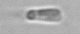
Label: Dinobryon